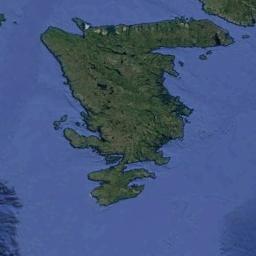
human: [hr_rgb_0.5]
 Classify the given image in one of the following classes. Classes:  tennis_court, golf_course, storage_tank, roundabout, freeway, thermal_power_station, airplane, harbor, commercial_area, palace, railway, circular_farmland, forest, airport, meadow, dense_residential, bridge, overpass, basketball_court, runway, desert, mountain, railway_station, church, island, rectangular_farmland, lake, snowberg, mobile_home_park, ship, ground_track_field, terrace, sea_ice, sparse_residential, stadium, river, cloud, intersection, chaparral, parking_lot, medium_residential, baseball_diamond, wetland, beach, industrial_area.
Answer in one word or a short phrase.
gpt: island